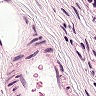
Metastatic tissue present: no